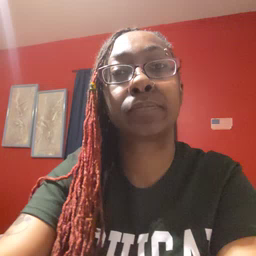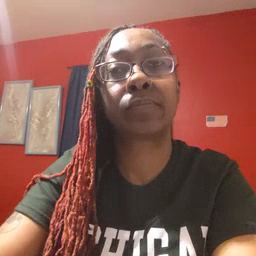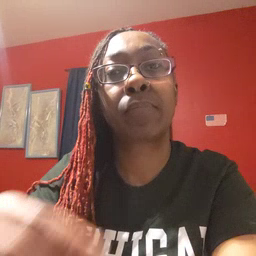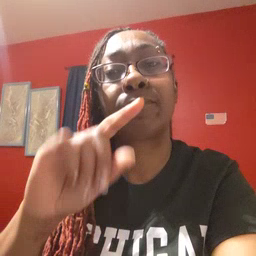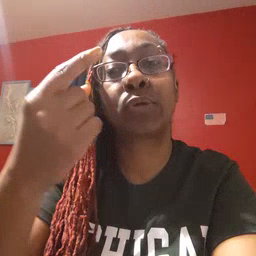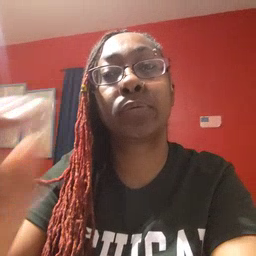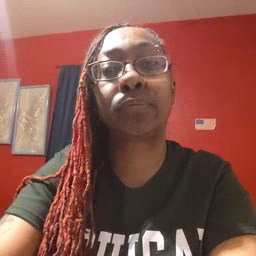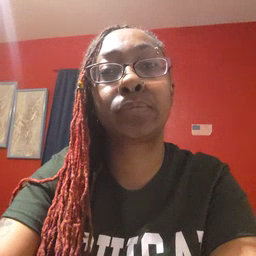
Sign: first